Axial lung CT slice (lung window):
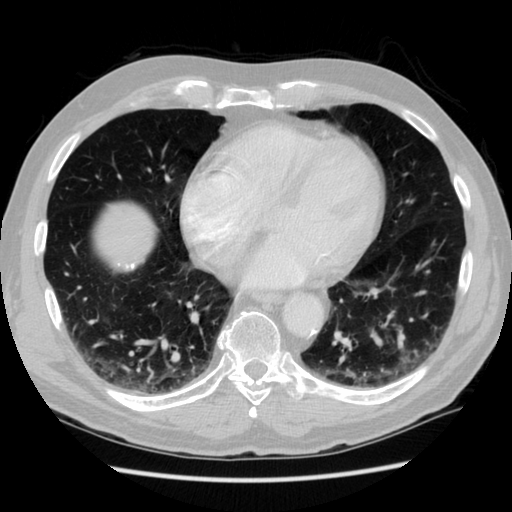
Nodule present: no